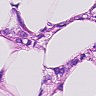
Metastatic tissue present: yes